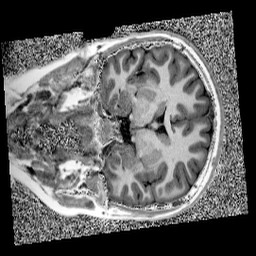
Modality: UNIT1
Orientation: coronal
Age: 10
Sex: female
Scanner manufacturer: siemens
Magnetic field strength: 3 T
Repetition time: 4 s
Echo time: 0.00303 s